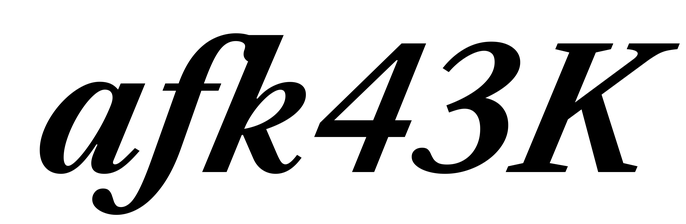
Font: LibreCaslonText-Italic_Bold_Italic